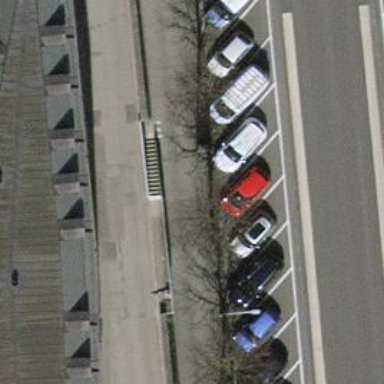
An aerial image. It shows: Wall barrier.